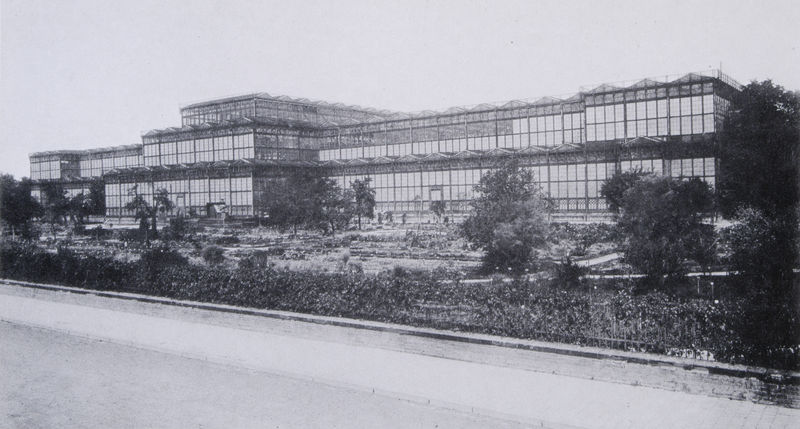
Titel: Glaspalast im Alten Botanischen Garten
Künstler: August von Voit
Standort: München
Institution: Glaspalast im Alten Botanischen Garten
Schlagwörter: baum, feuer, flügel, gemälde, himmel, schatten, weiß, bäume, dreieck, fenster, glas, grau, hell, hintergrund, mitte, paris, schwarz, strasse, tür, anlage, dach, gebäude, gras, haus, park, rasen, weg, wiese, zaun, alt, wand, architektur, lang, horizont, strauch, busch, büsche, flach, gitter, pfad, sträucher, wege, pflanze, pflanzen, england, front, garten, fassade, perspektive, modern, giebel, mauer, allee, hecke, nebel, linien, fabrik, platz, industrie, brand, metall, allein, halle, unscharf, foto, fotografie, photographie, eisen, gusseisen, berlin, gerüst, münchen, palast, stockwerk, schwarz-weiss, bahnhof, photo, ausstellung, kunstausstellung, gesims, konstruktion, beete, gewächshaus, palmen, etagen, geschosse, breit, grautöne, fotographie, abgebrannt, august von voit, botanischer garten, dreiecke, glaspalast, orangerie, stahl, stockwerke, voit, weltausstellung, geometrie, botanik, raster, nürnberg, alter botanischer garten, ausstellungen, ausstellungsgebäude, bauwerk, begrünung, bord, durchfensterung, fensterband, fertigteile, game over spiel, glashaus, grünstreifen, hallo?, huhu!, kunstausstellungen, palais, photografie, punkt rechts unten o, punkte links oben 0, soll das ein scherz sein, stahlbetongerüst, strassenrand, tonigkeit, weitermachen, wo isser, zwei stockwerke, rechtwinklig, biologisch, stra?e, schwarz weiss bild, zoologisch, august voit, fassadfe